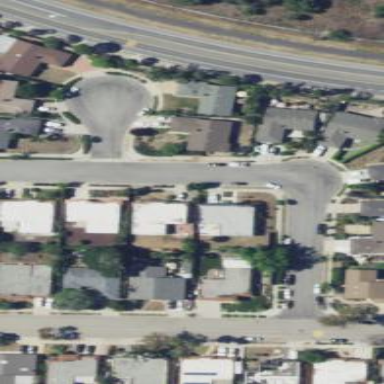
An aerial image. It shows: Sidewalk.